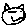
Label: cat